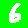
Digit: 6